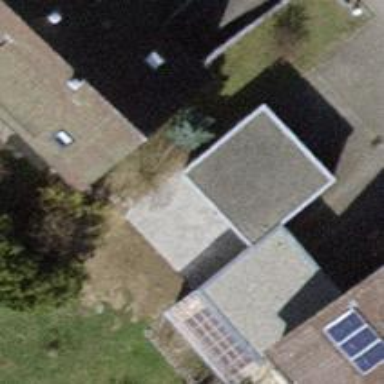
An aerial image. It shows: Garage.